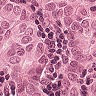
Metastatic tissue present: yes